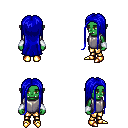
a pixel art fantasy rpg character, female body template, orc, green skin, steel chest armor, gold greaves, blue extra-long hairstyle, white cloth bracers, gold boots, four views (front, back, left, right), 2x2 character sprite sheet, small pixel art, hard edges, no anti-aliasing